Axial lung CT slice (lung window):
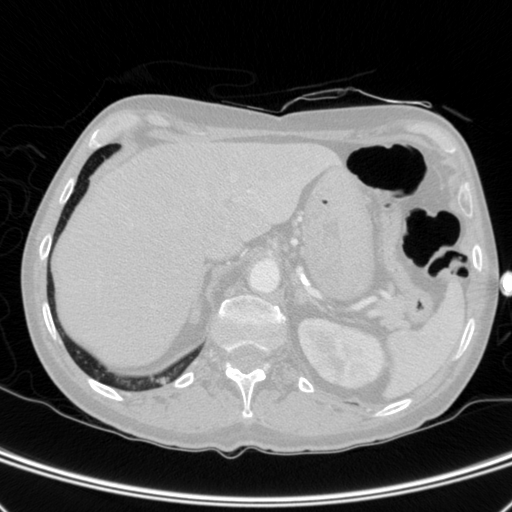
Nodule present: no